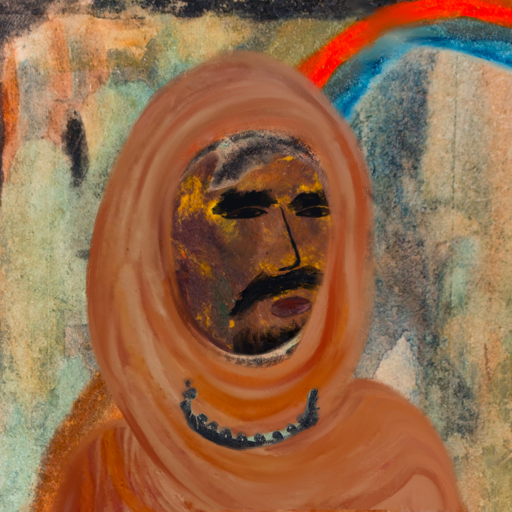
Background: Childish, Head And Neck Side: Comrade, Face Side: Mosgoul, Bust: Pious_Lady, Hair Side: Childish, Head Accessory: Pious_Lady_Scarf, Second Necklace: Blank, Necklace: Childish, Baby: Blank